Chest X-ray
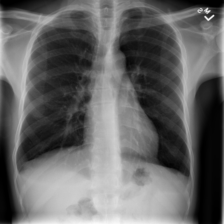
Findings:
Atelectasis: negative
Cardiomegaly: negative
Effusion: negative
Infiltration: negative
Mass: negative
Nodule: negative
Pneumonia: negative
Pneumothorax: negative
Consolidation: negative
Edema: negative
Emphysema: negative
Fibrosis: negative
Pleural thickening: negative
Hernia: negative